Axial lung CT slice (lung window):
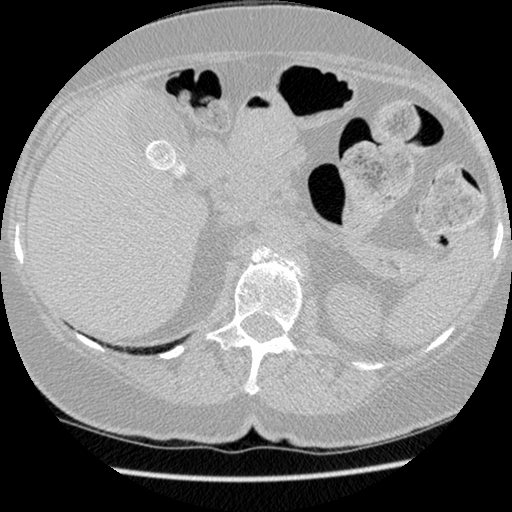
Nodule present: no